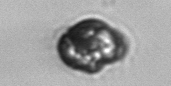
Label: Proterythropsis